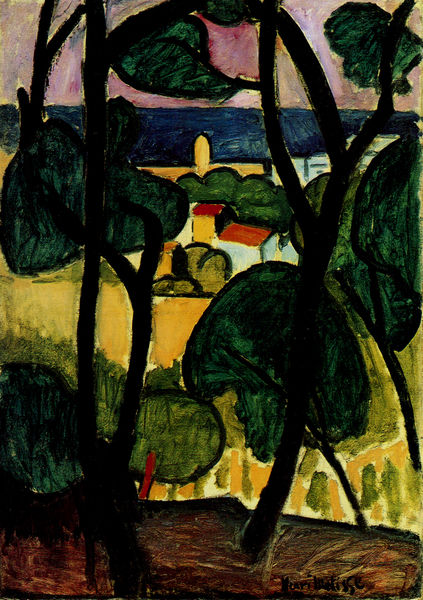
Titel: Vue de Collioure [Collioure à travers les arbres]
Künstler: Henri Matisse
Institution: The Jacques and Natasha Gelman Collection
Schlagwörter: blau, blätter, himmel, meer, wasser, baumstämme, bäume, gelb, grün, kirchturm, landschaft, see, braun, bunt, schwarz, weiss, dach, gras, rot, wiese, expressionismus, flächig, baumstamm, häuser, natur, gewässer, kirche, pflanzen, rosa, wald, turm, farbig, küste, sommer, strand, süden, moderne, modern, dorf, dächer, formen, lila, naiv, stämme, einfach, menschenleer, ozean, klassische moderne, hallo, natru, landschaft am meer